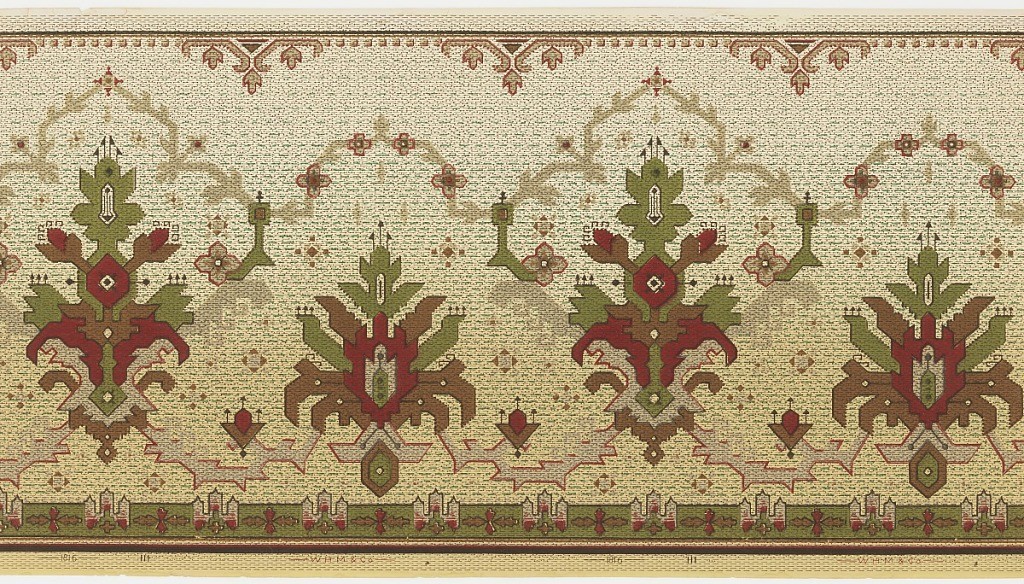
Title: Frieze
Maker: W.H. Mairs & Co., 1855
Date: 1905–1915
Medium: Machine-printed paper
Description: Alternating motifs, showing possibly American Indian influence. The motifs are medallion-shaped, with every second motif rising above the next. A minor band of ornament run along the top and bottom edges. The entire design is overprinted with pin dots and dashes. Printed in red, green, brown, tan and black on a background that shades from a cream-color at the top to a pale yellow-ocher at the bottom. Pattern number 1816.